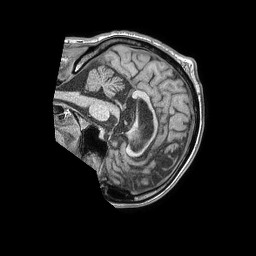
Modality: T1w
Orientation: sagittal
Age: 54
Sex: male
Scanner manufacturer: philips
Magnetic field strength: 1.5 T
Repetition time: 0.007789 s
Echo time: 0.003628 s